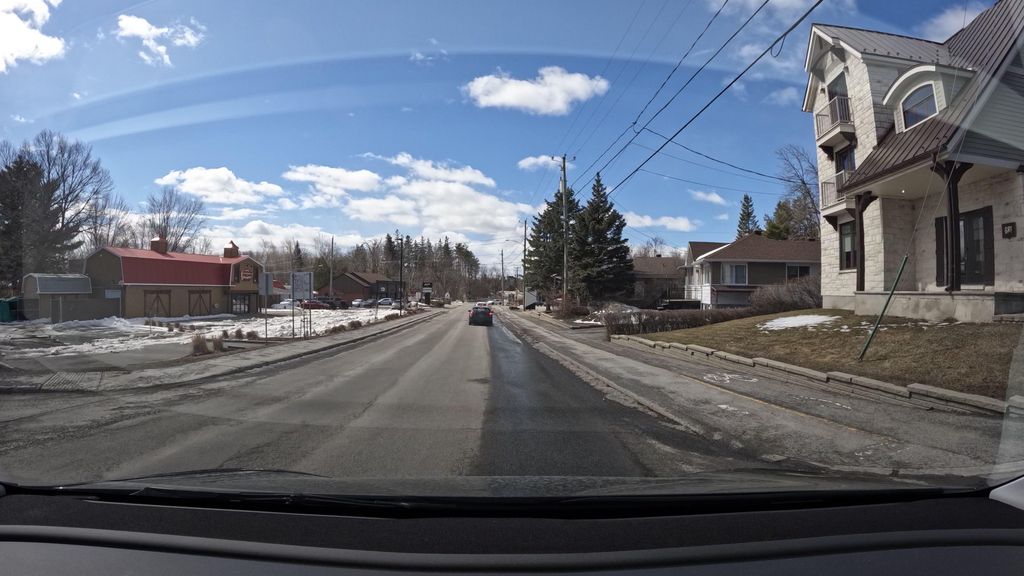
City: montreal